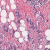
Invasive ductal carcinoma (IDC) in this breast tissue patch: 1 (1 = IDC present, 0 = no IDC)